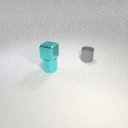
small cyan metal cylinder to the left of small gray metal cylinder